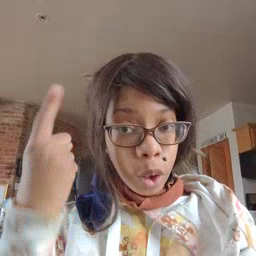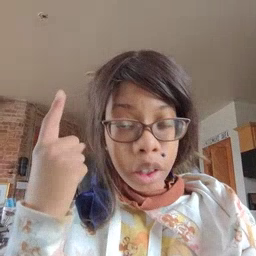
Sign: first